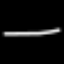
Label: line